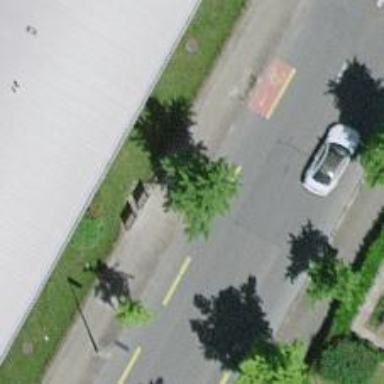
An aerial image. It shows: Avenue lined with broadleaved trees.